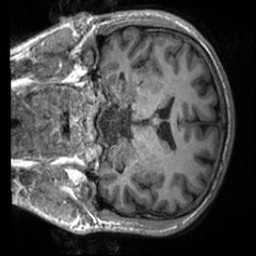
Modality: T1w
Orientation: coronal
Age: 26
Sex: male
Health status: healthy
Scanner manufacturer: siemens
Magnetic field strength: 3 T
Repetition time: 2 s
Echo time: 0.00232 s